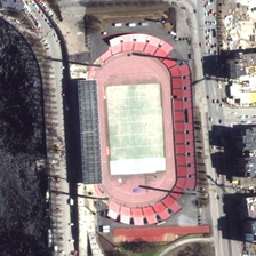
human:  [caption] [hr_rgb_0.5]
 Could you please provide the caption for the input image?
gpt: There are many buildings, amusement parks and cars on both sides of the street.

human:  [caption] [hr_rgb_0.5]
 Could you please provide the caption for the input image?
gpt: Several buildings and playgrounds are on the side of the road with cars on them.

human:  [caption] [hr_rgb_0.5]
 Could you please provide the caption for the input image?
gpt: Several buildings and a playground are located on both sides of a street with cars.

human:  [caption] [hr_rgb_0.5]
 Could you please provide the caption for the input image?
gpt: Several buildings and a playground are located on both sides of the road with cars.

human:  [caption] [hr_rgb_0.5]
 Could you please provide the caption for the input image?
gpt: There are several buildings and amusement parks on both sides of a car.